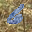
Label: 6